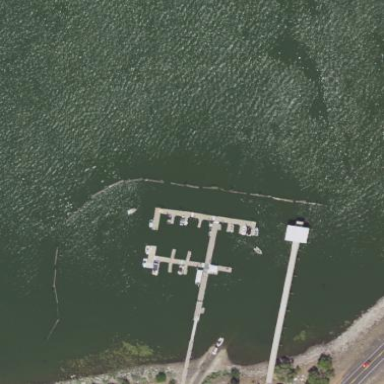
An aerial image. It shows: Man-made pier.